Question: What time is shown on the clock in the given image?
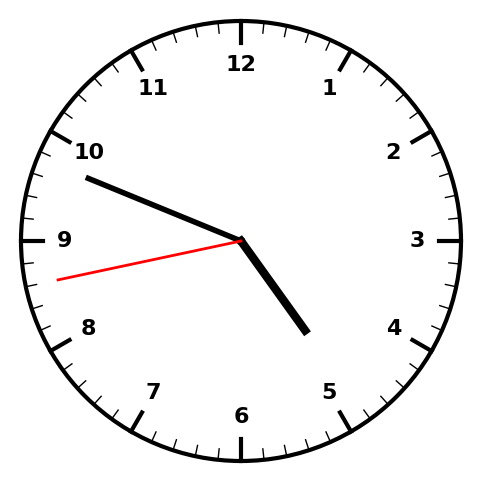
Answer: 04:48:43